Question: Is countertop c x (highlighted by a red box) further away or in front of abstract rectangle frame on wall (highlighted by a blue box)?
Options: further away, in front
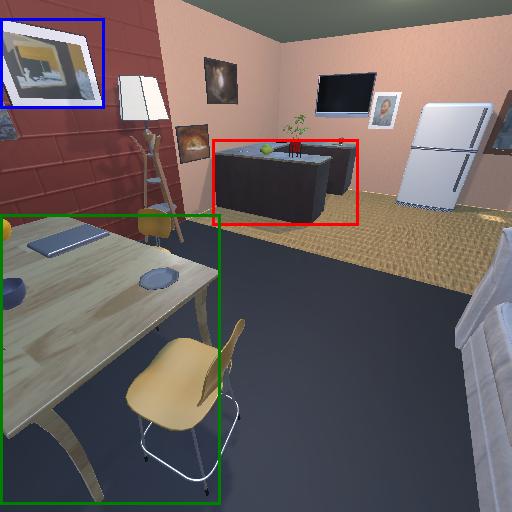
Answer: further away